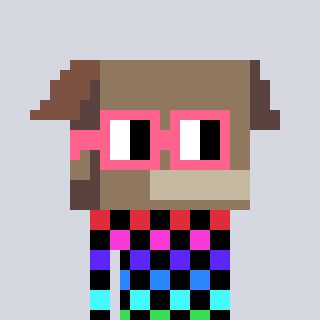
a pixel art character with square pink glasses, a box-shaped head and a gold-colored body on a cool background